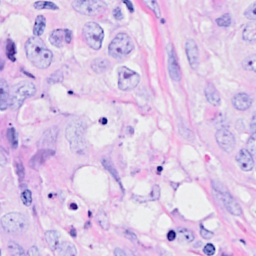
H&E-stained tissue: Breast